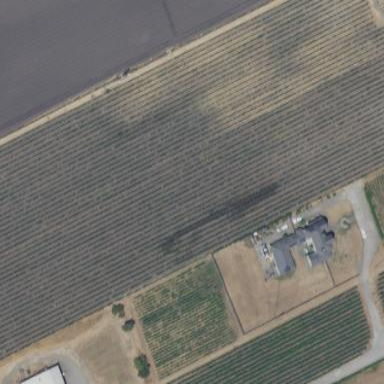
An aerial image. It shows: Vineyard with grape crops.